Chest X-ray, AP view. Patient: 43 years old, sex M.
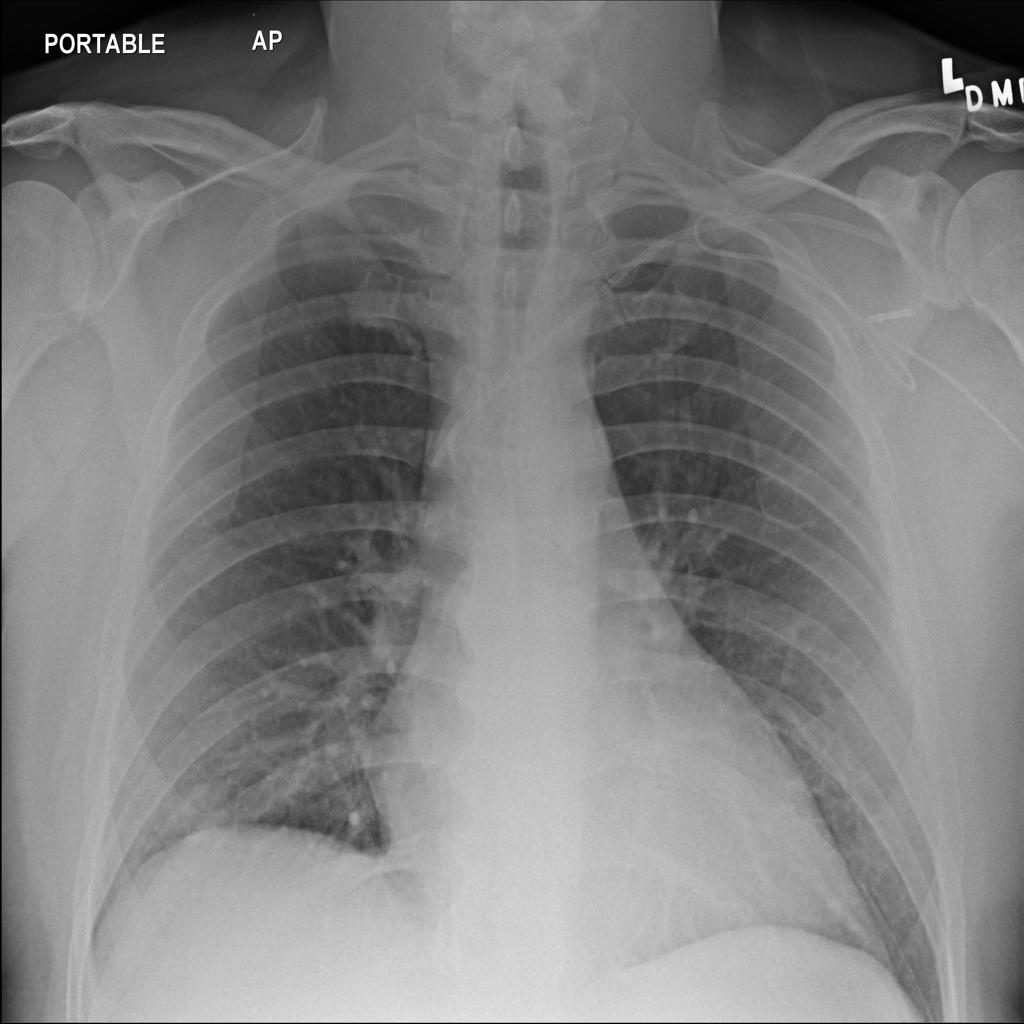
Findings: Atelectasis